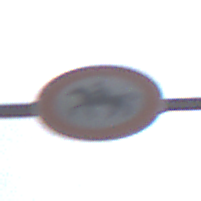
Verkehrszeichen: VerbotReiter
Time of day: MorningAfternoon
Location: Outdoor (Nature)
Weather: Overcast
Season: NotSpecified
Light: Natural